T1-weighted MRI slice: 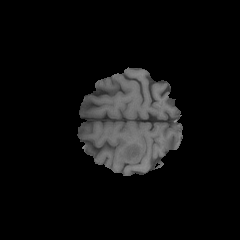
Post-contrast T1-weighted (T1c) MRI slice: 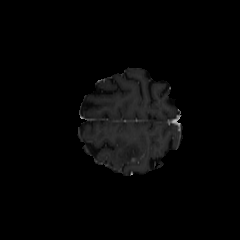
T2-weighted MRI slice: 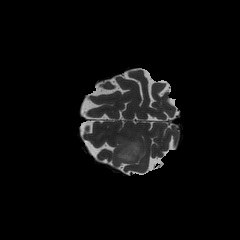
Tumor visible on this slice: yes